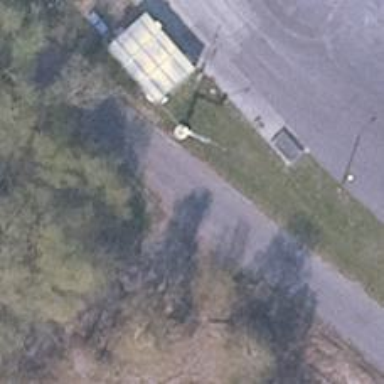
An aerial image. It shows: Asphalt driveway used as service road.